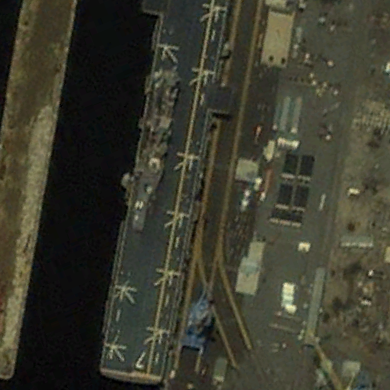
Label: Wasp-class_assault_ship